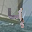
Label: 4